Interaction volume radius: 5 \u00c5
Interaction volume height: 10 \u00c5
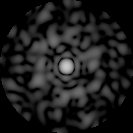
Disorder parameter: 0.8412